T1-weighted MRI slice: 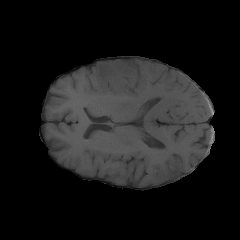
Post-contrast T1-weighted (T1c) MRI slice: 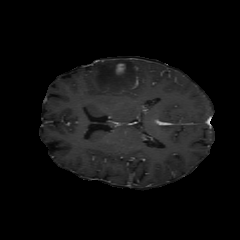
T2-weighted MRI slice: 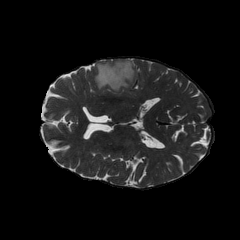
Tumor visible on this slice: yes